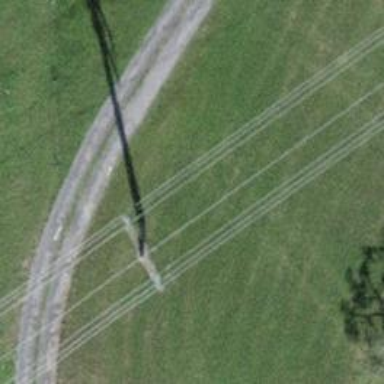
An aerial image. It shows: Power tower.